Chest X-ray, PA view. Patient: 50 years old, sex M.
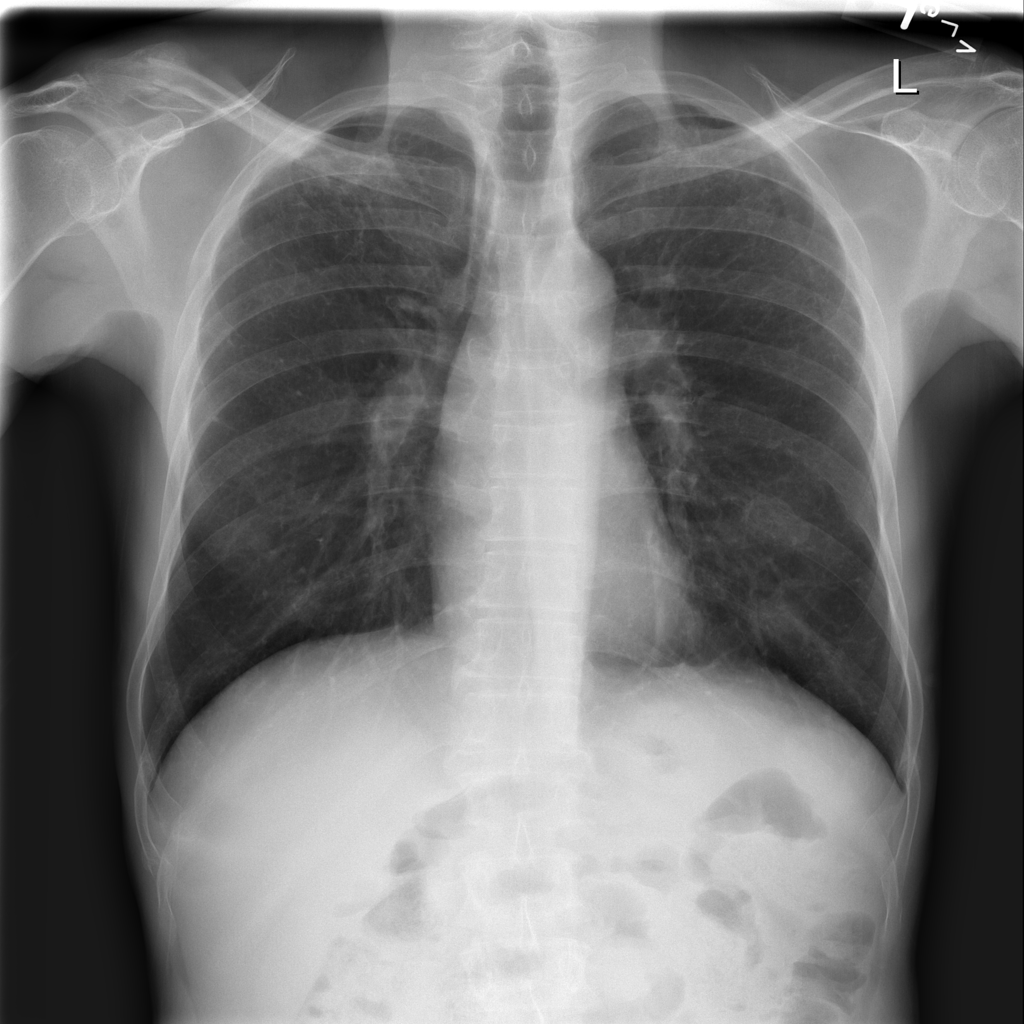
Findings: No Finding